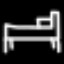
Label: bed